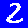
Digit: 2